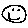
Label: smiley face